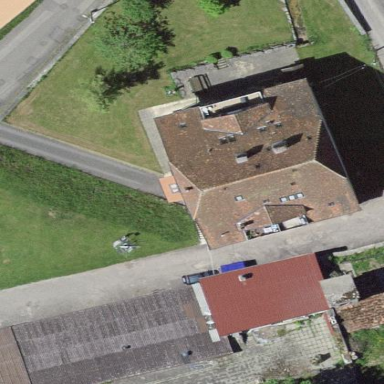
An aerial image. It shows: Residential building.